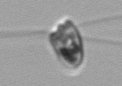
Label: flagellate_morphotype1